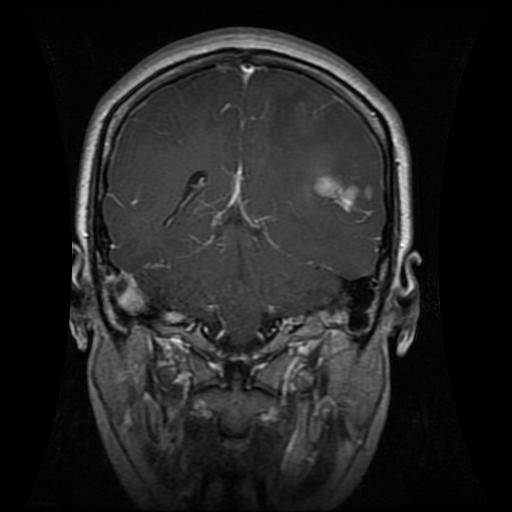
Label: glioma